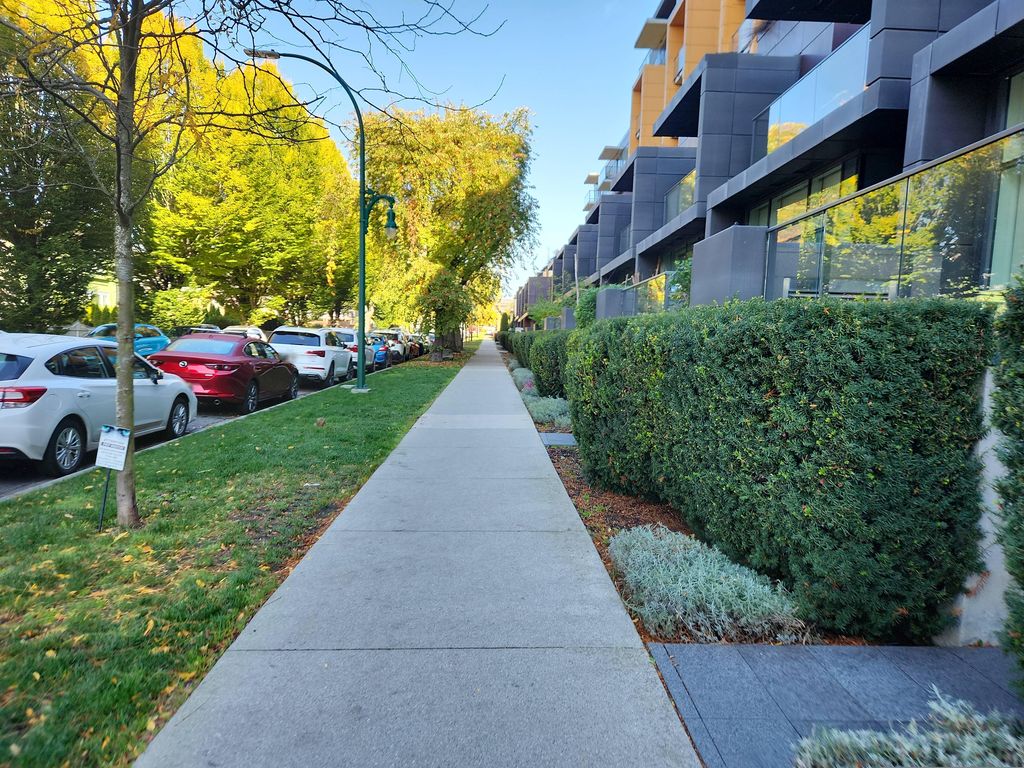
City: vancouver